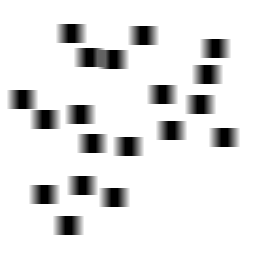
Squares: 19
Triangles: 0
Stars: 0
Total shapes: 19